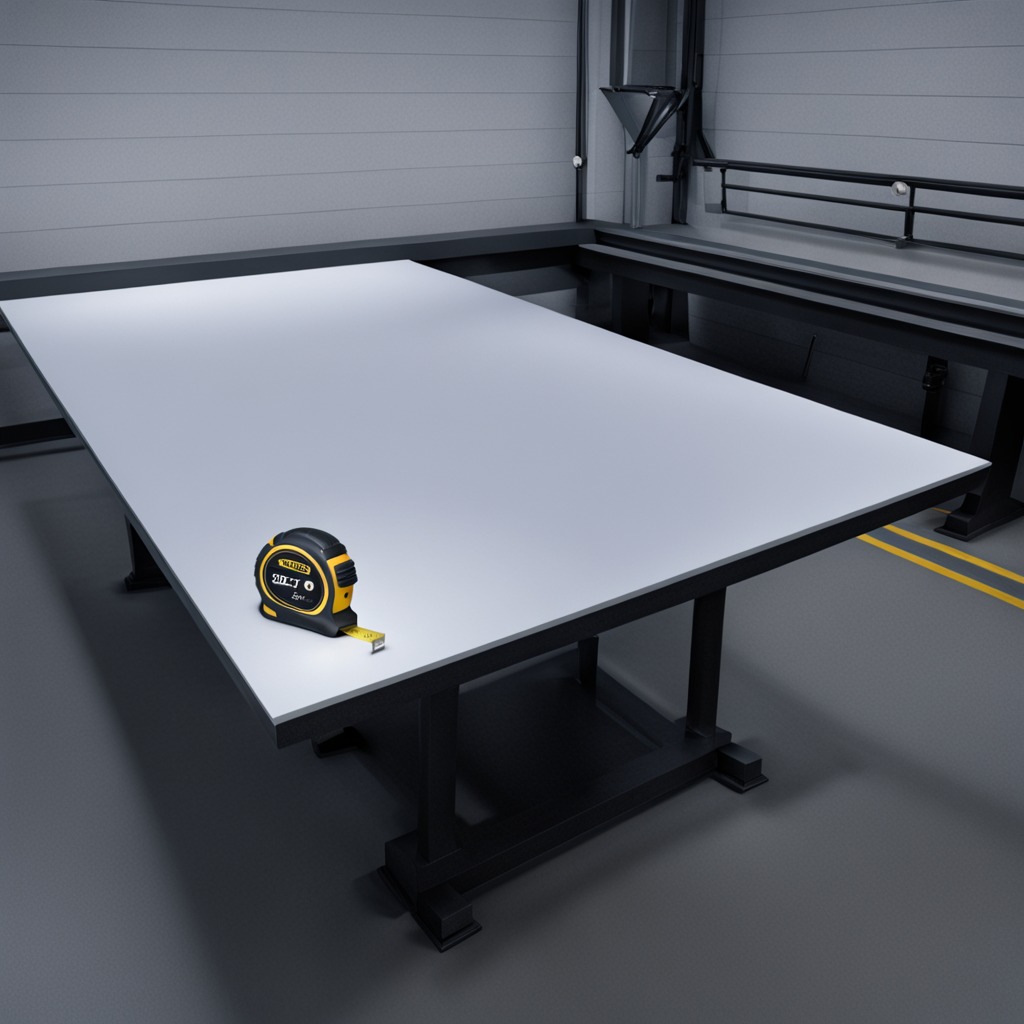
A measuring tape is lying on the tabletop in the basement.